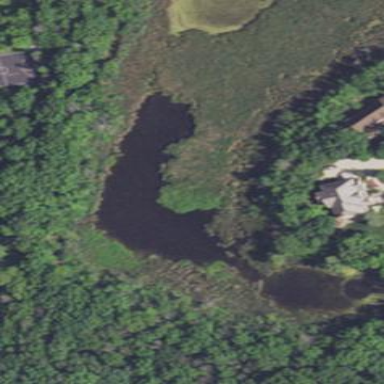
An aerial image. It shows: Pond with natural water.